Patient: sex M, age 34
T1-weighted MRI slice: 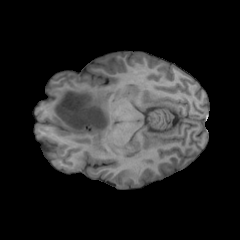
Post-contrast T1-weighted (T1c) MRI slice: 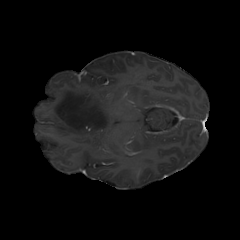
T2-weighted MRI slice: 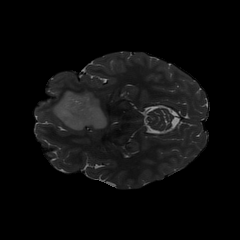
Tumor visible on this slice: yes
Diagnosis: Astrocytoma, IDH-mutant
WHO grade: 2